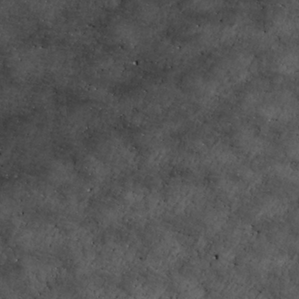
Label: non_frost